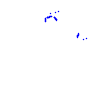
Particle: proton